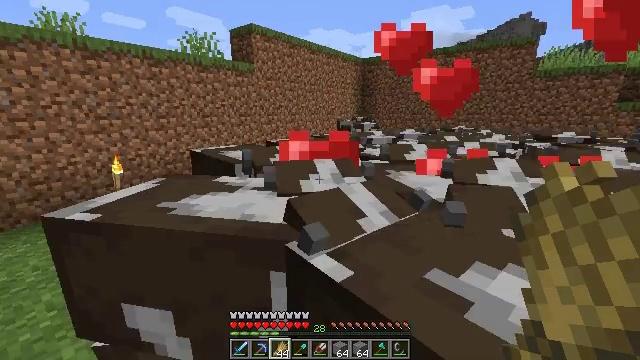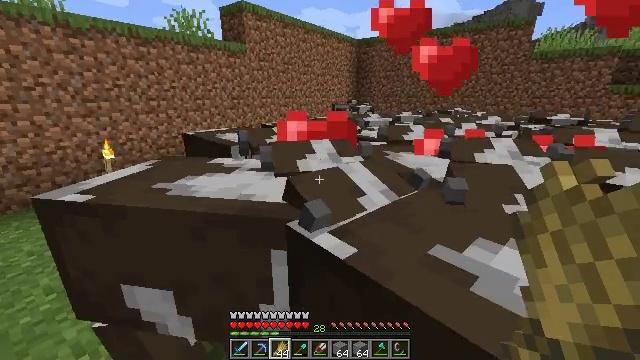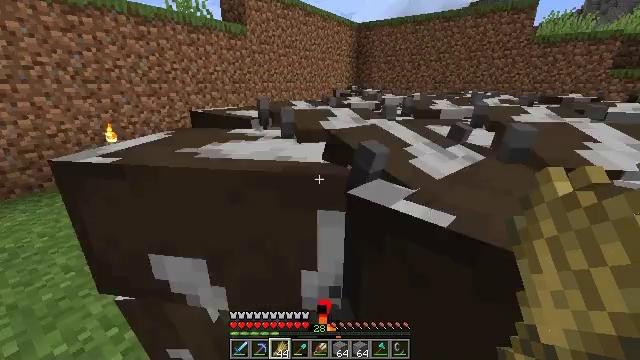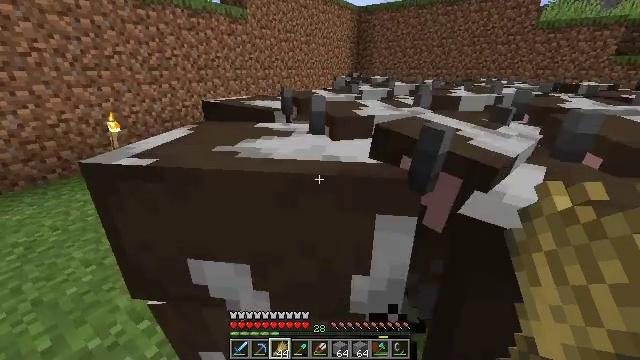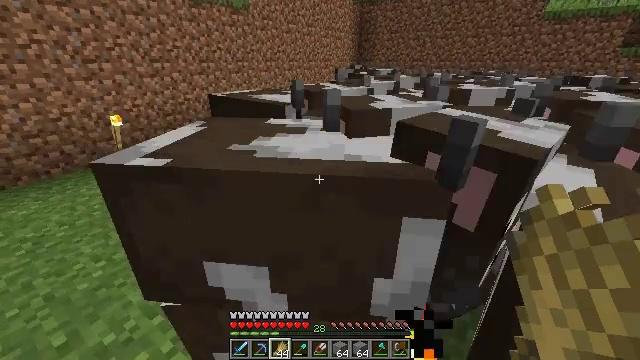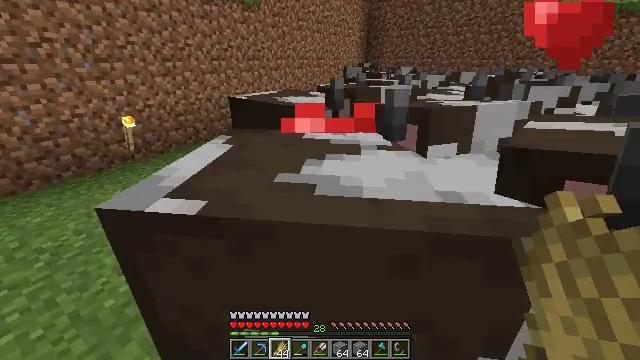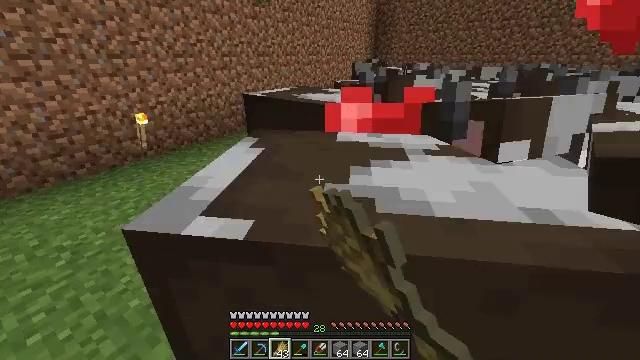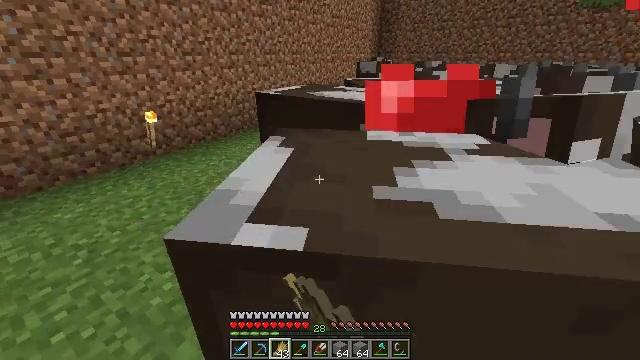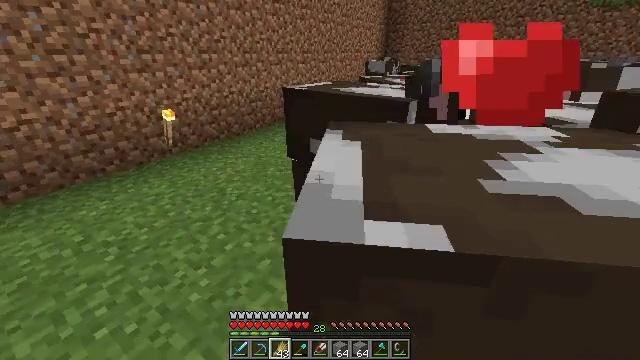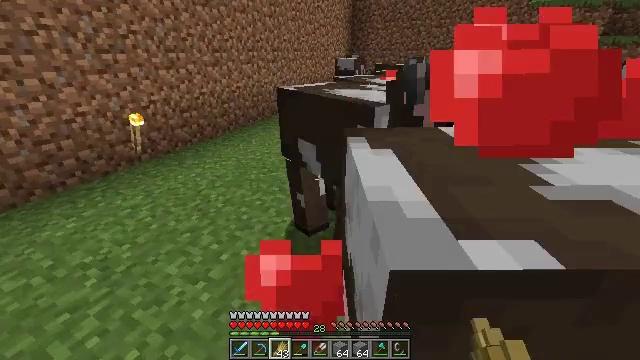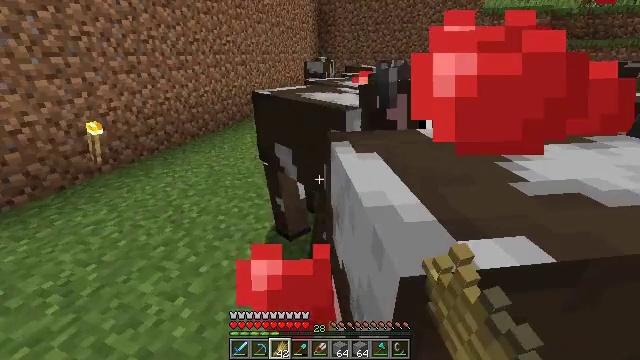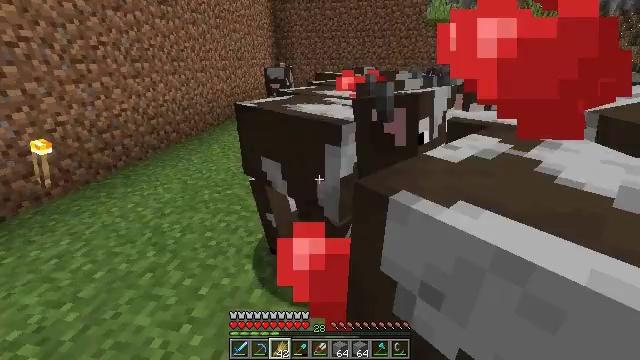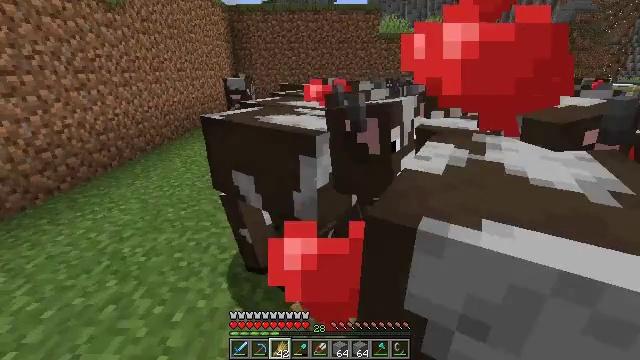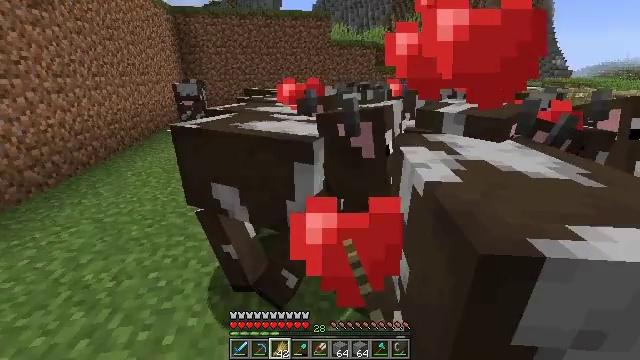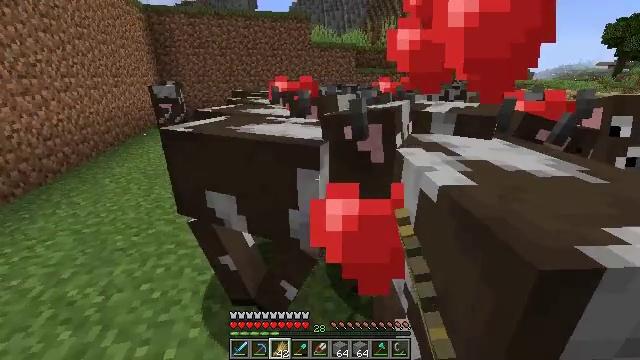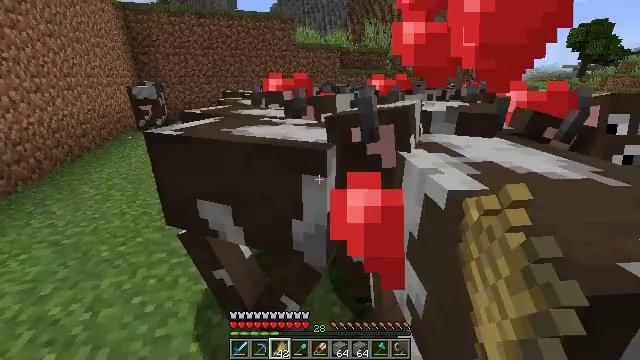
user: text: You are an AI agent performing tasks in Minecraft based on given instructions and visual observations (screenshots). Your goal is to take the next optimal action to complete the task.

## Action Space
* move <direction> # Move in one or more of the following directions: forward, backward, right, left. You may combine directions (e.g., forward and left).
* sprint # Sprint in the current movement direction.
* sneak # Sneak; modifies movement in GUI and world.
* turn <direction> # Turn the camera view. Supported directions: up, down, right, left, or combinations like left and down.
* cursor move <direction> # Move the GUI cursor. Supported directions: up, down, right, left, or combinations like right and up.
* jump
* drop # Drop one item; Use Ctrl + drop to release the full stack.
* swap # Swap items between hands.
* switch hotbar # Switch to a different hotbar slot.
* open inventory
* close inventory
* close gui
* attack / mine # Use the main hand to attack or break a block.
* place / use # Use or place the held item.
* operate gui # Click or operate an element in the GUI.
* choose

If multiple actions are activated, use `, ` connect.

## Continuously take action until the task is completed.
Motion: motion action
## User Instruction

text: Combat the sheep.
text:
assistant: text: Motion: move forward and move left, turn right and down, use / place
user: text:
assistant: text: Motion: move forward and move left, turn right and down, use / place
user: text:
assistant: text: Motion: move forward and move left, turn right and down, use / place
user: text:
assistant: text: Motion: move forward and move left, turn down, use / place
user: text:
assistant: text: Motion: move forward and move left, use / place
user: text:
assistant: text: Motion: move left, use / place
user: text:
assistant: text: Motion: move left, use / place
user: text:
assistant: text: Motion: move left, use / place
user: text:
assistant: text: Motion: move left, turn right, use / place
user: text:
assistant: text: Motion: move left, turn right, use / place
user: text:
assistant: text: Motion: move left, turn right and up, use / place
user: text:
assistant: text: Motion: move left, turn right and up, use / place
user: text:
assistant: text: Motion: move left, turn right, use / place
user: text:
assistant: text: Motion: move forward and move left, turn right, use / place
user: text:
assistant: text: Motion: move forward and move left, turn right, use / place
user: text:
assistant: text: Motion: move forward and move left, turn right, use / place
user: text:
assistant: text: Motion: move forward and move left, turn right, use / place
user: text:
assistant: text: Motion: move forward and move left, turn right, use / place
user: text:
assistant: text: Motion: turn right and down, use / place
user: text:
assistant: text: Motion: turn right, use / place
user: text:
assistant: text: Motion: move forward and move left, turn right, use / place
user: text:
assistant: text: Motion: move forward and move left, turn right, use / place
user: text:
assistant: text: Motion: move forward and move left, use / place
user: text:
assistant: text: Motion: move forward and move left, use / place
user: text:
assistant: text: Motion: turn right, use / place
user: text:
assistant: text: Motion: turn right, use / place
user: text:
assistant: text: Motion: turn right, use / place
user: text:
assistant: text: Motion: move left, turn right, use / place
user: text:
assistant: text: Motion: move forward and move left, turn right, use / place
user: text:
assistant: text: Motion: move forward and move left, turn right, use / place